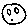
Label: smiley face